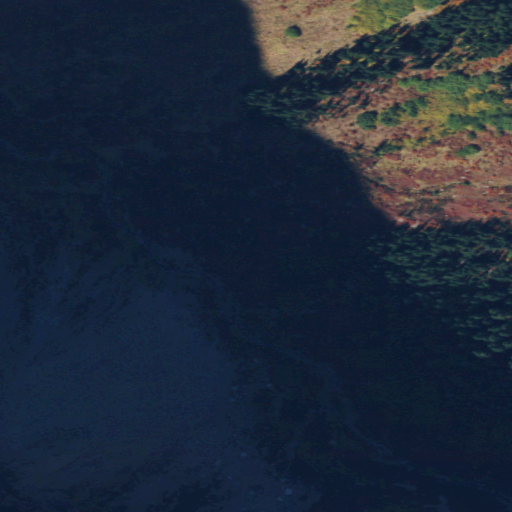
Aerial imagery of depression(s) in Washington named Fisher Creek Basin containing shrub, evergreen forest, barren land, and woody wetlands